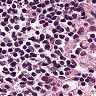
Metastatic tissue present: no